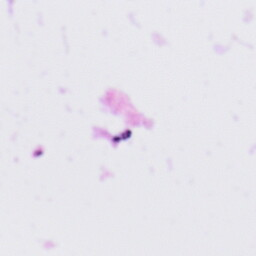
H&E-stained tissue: Tonsil